Field crop: maize
Growth stage: 2
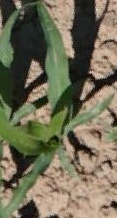
Species: maize